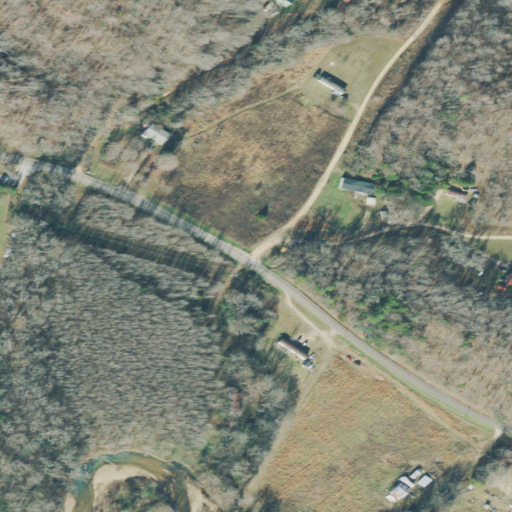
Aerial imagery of valley in Tennessee named O'Guin Hollow containing deciduous forest, pasture, open development, woody wetlands, low intensity development, and herbaceous wetlands